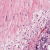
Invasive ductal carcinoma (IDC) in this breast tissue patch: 1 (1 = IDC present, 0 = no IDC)